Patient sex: M
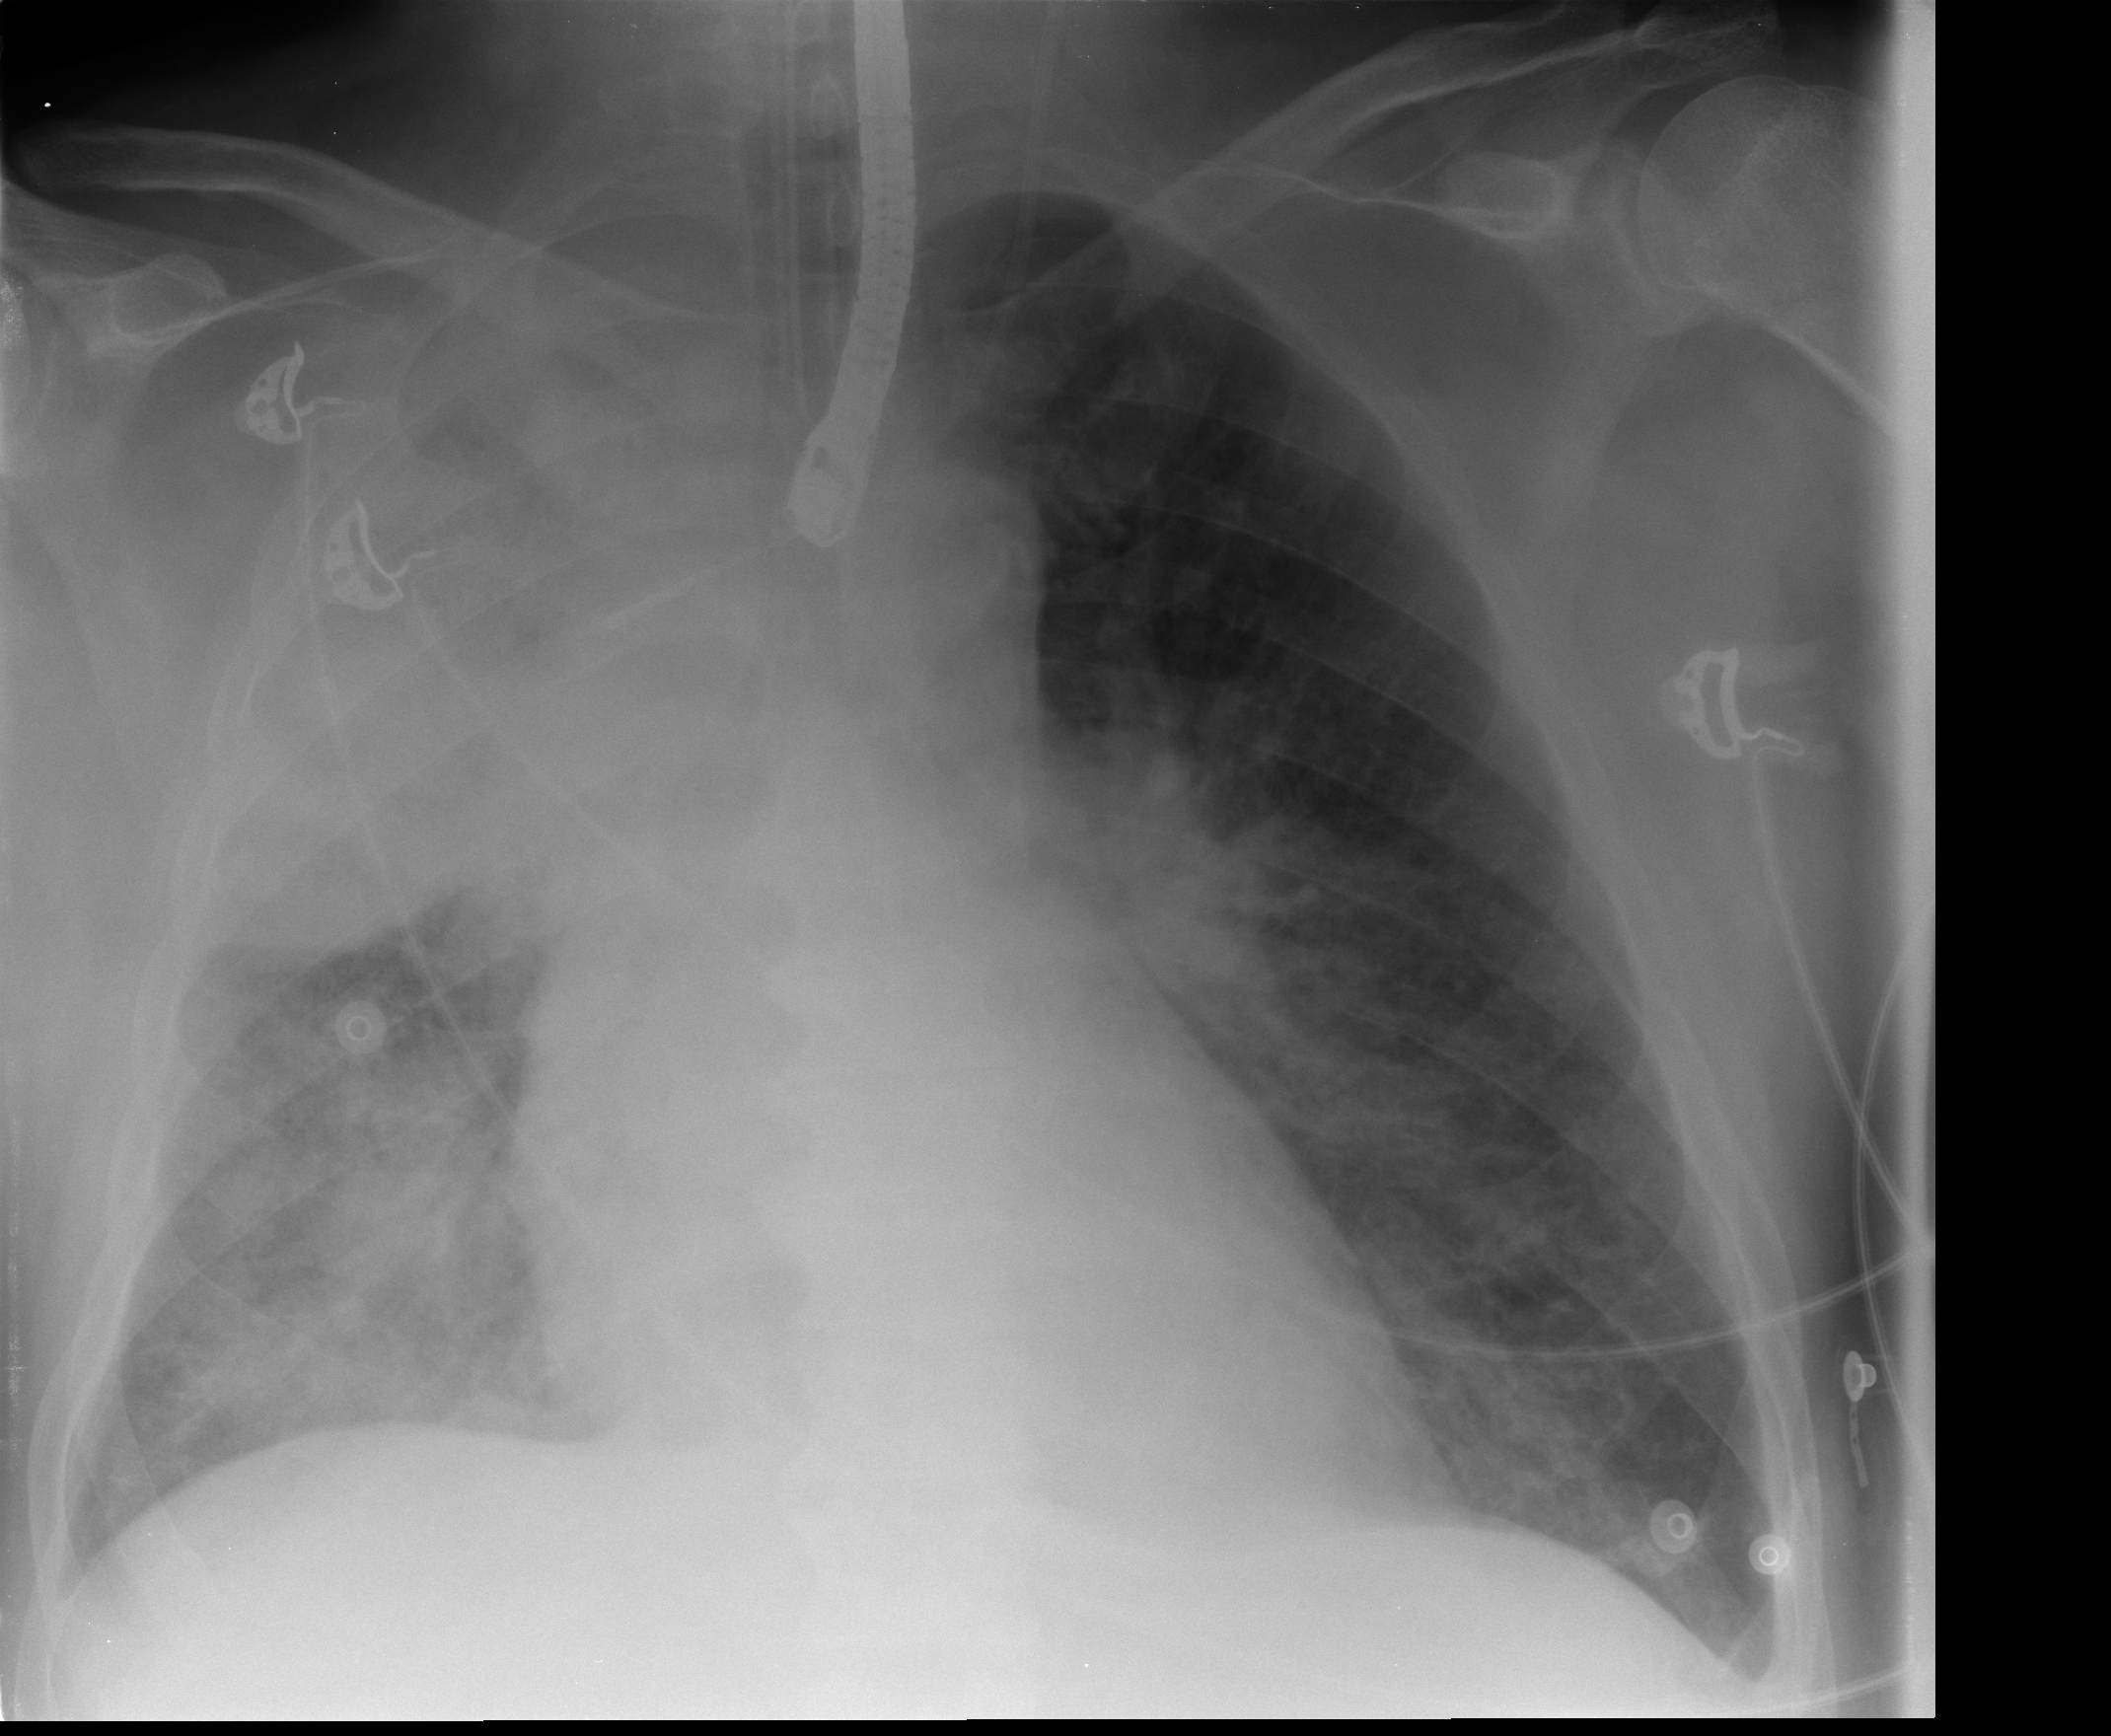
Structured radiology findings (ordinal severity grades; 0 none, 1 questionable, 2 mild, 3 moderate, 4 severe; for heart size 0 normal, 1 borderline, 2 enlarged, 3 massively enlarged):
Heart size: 2
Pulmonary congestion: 3
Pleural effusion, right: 2
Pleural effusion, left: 2
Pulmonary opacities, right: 3
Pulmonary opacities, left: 2
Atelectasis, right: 4
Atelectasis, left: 2